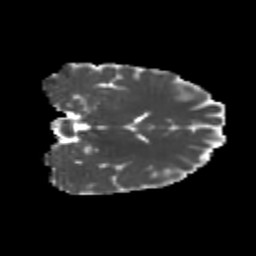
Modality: MD
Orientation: coronal
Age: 24
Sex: female
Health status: healthy
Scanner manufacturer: philips
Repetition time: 7.39 s
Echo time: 0.08599 s